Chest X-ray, PA view. Patient: 46 years old, sex M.
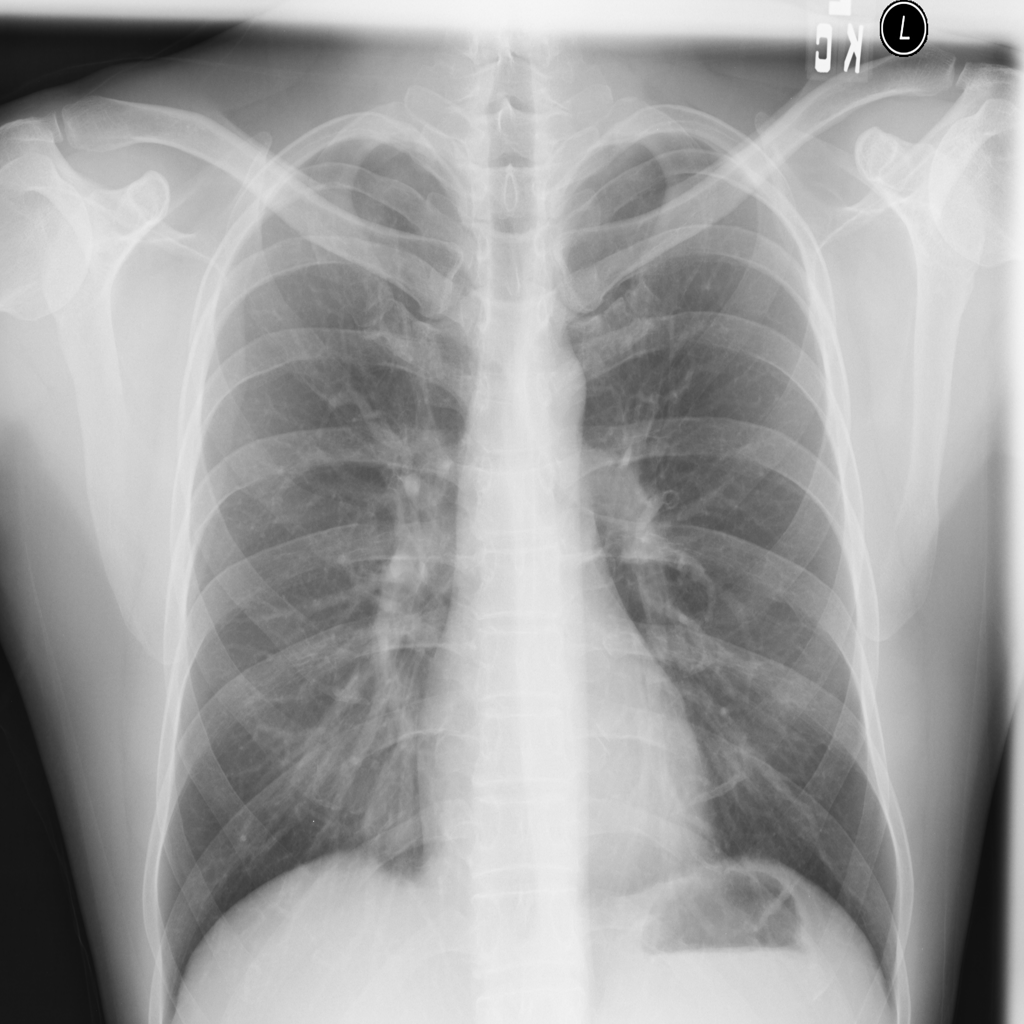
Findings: No Finding